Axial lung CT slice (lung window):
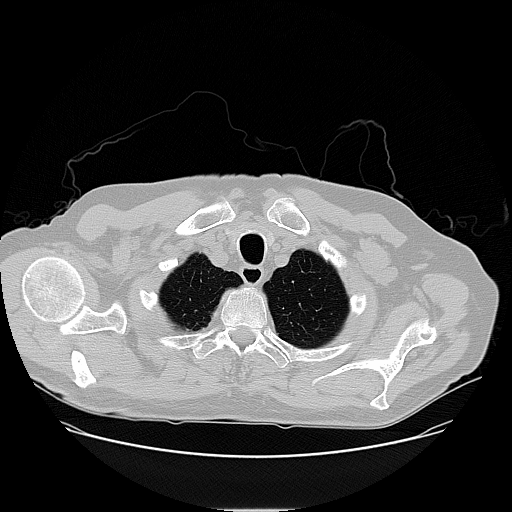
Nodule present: no